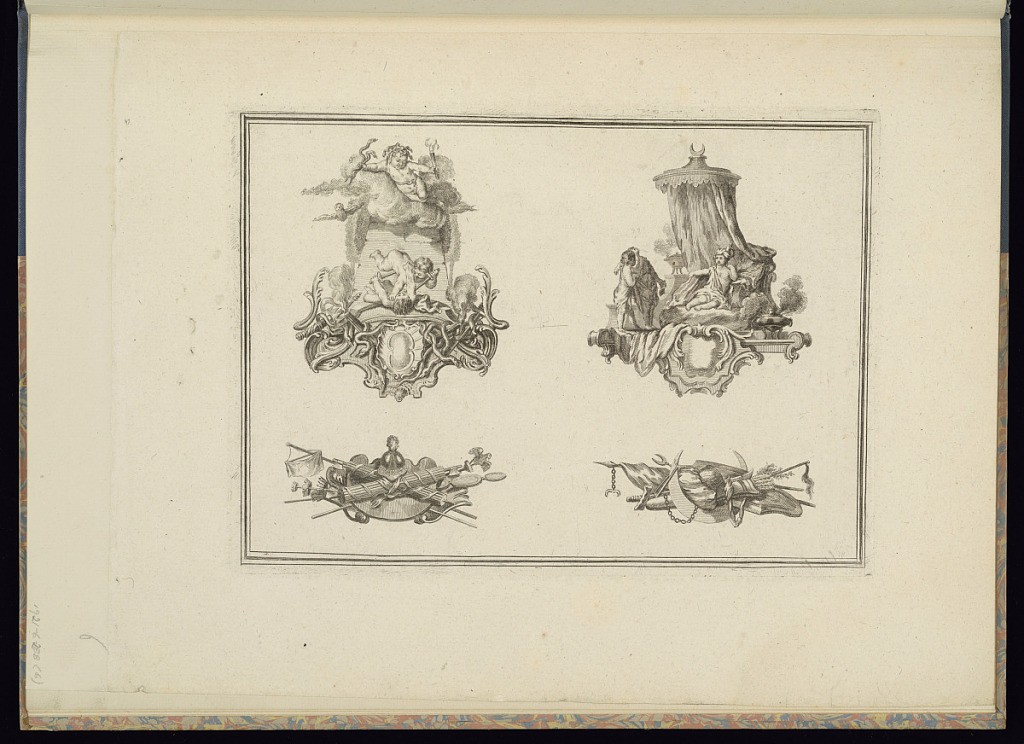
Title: Four Tailpiece Designs
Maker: Jacques de Sève, French, active 1742 – 1788
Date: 1759–80
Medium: Etching and engraving on laid paper
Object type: Print
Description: Four individual designs for tailpieces. Top left: Two putto fighting with daggers, above a putto with snakes as hair, holding two snakes and a torch looking down at the fighting pair. Below a central cartouche with rococo ornament, scrolling acanthus leaves, shell motifs, arms and armor and snakes. Top right: a putto seated under a canopy with a half-moon finial, with turquerie (in the Turkish style) style motifs, incense burners and two standing figures. Below a central rococo cartouche with scrolling acanthus leaves and c-scroll motifs. Lower left: a cartouche with a trophy of arms and armor. Lower right: a trophy of turquerie style arms and armor.